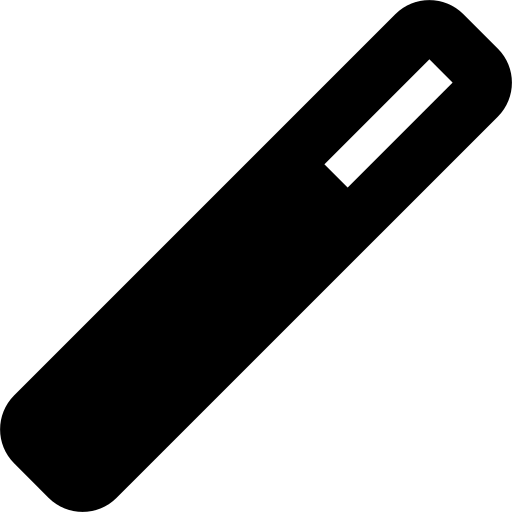
Tags: icon, FontAwesome, fa-icon, solid, wand, magic